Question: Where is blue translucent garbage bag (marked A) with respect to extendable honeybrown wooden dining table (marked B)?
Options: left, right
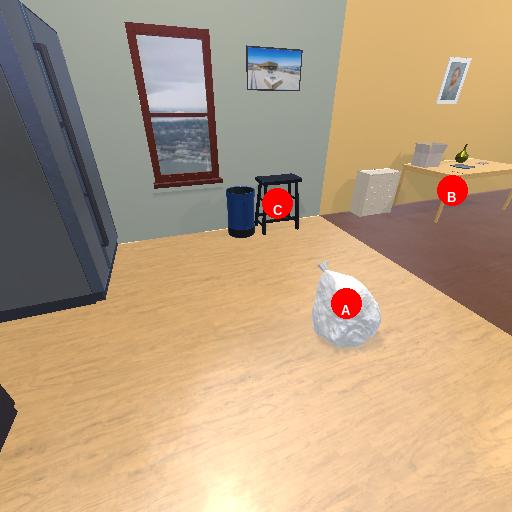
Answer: left